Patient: sex M, age 58
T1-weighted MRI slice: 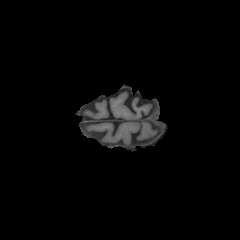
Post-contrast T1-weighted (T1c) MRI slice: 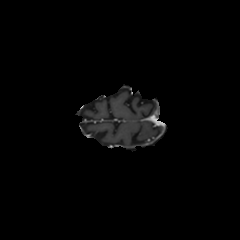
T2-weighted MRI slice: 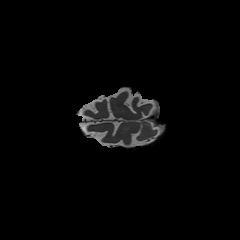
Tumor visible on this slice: no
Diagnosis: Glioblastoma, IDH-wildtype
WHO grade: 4